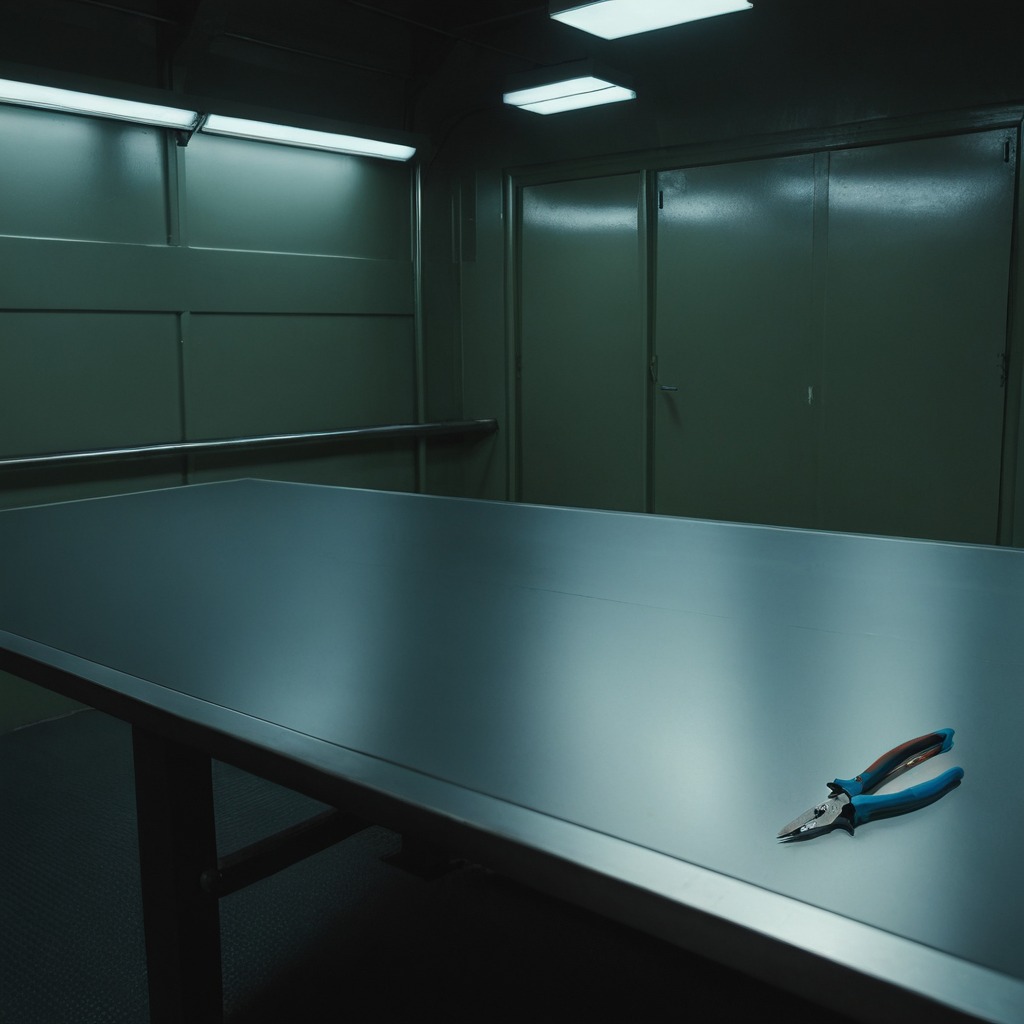
A plier is lying on the clean empty table in a railway signal maintenance room lit by harsh overhead fluorescents.